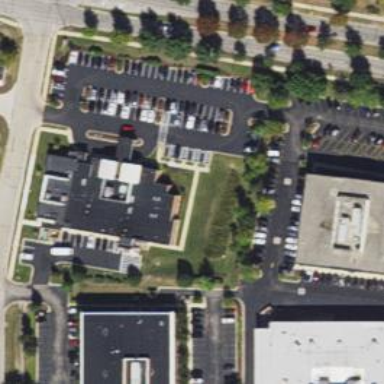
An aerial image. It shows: Clinic building.